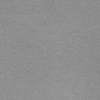
Label: dusty